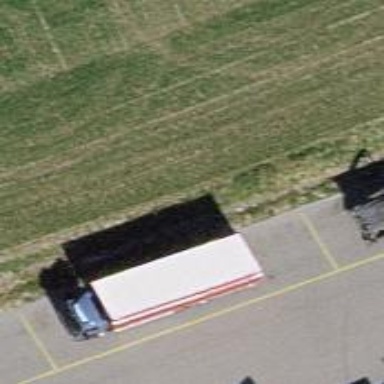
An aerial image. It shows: Charging station.